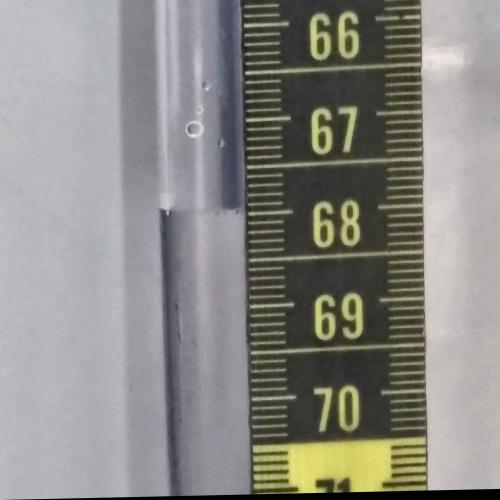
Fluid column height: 67.9 cm